Question: I made a .exe program in c# and locally works fine... but if I put the .exe into a remote path, when I launch, it gives error..
I use framework 2.0
how can I solve this?
thanks
edit:
this is the error:

and if I launch the program locally, it works fine ( I copied all the folder with directories...)
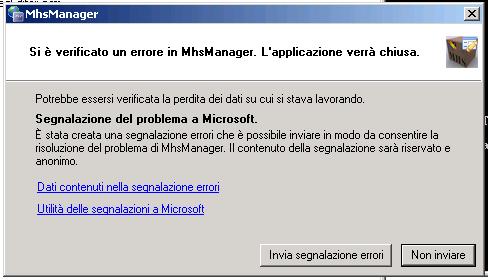
Answer: That is "code access security"; a random network share has little trust from the core engine by default.
With 2.0, your options are:
- '.application''.exe'- <URL>-
With some of the later service packs (it might be SP 2, I can't remember), get more trust, i.e. '\server\share' have enough trust by default, but 'h:' (which is to '\server\share') run.
My preference would be the ClickOnce deployment since it works on all versions.